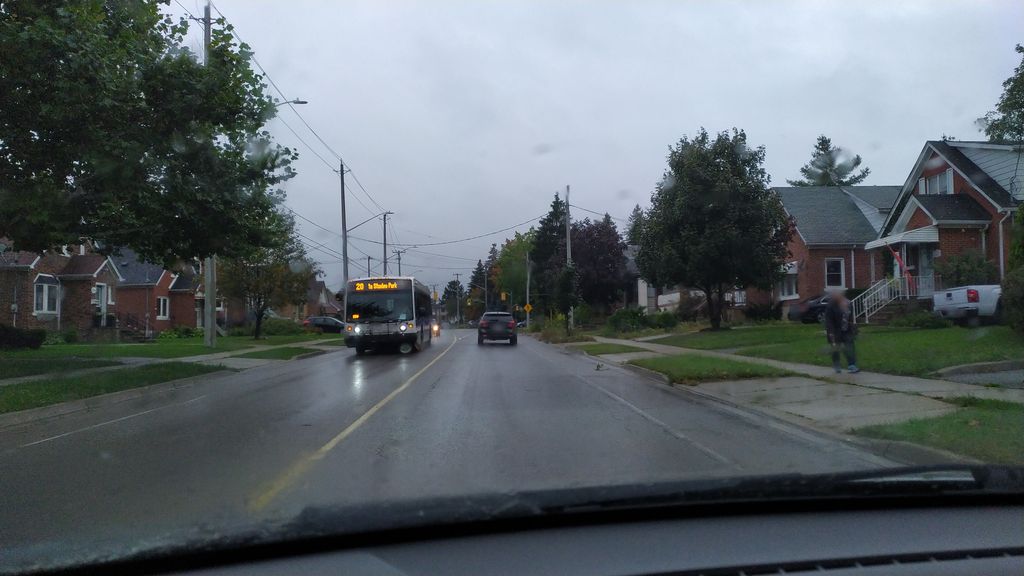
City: kitchener-waterloo